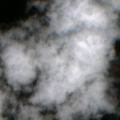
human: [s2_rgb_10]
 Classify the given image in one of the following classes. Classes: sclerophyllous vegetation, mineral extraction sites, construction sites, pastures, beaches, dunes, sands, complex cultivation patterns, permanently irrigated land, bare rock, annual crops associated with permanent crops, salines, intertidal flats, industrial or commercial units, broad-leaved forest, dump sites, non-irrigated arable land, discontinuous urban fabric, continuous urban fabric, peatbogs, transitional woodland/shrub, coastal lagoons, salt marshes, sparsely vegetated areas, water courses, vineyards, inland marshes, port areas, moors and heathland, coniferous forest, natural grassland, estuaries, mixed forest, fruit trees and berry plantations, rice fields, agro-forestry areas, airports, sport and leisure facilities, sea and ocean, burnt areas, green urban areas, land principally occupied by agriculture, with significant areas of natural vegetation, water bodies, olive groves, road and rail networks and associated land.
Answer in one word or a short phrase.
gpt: broad-leaved forest, mixed forest, natural grassland